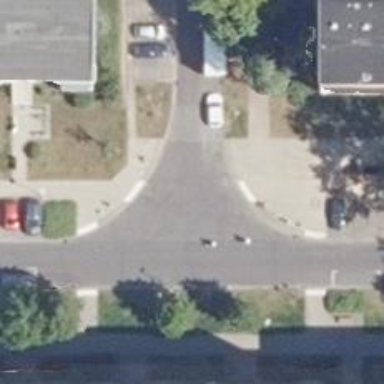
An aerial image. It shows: Unmarked road crossing.